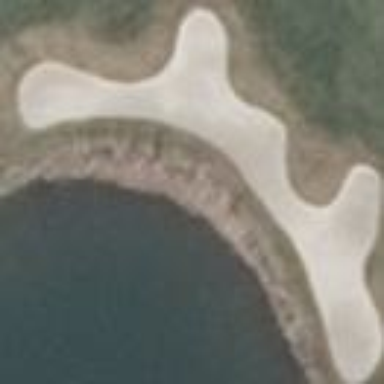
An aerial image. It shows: Golf bunker filled with natural sand.